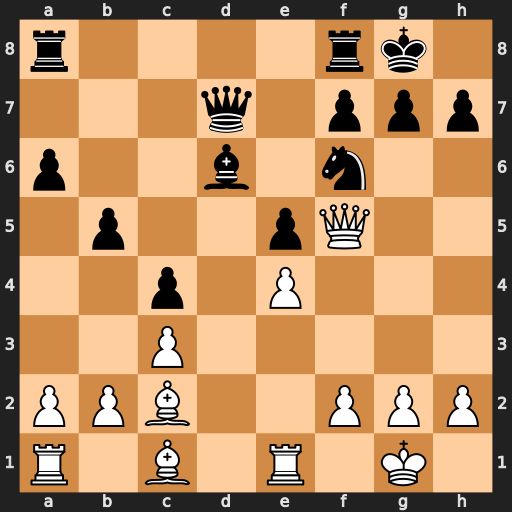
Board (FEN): r4rk1/3q1ppp/p2b1n2/1p2pQ2/2p1P3/2P5/PPB2PPP/R1B1R1K1
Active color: w
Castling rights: -
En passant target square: -
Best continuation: Qxd7 Nxd7 Rd1